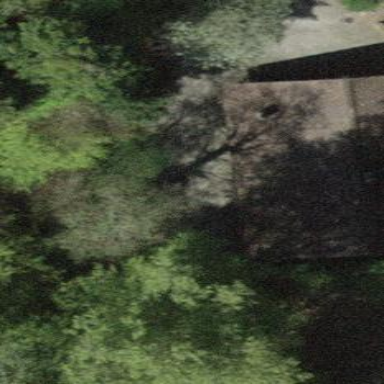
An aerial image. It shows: Cabin.